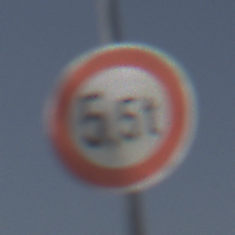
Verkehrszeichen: TatsaechlicheMasse
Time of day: Midday
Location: Outdoor (Nature)
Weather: PartlyCloudy
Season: NotSpecified
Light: Natural